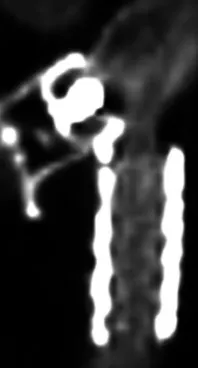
Unenhanced CT image of the ADO I. 10/8 mm closing the distal innominate vein and the covered stent (gore viabahn. 7/19 mm) in the fenestration with proximal stenosis of the fenestration (arrow).
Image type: radiology (ct)